Interaction volume radius: 5 \u00c5
Interaction volume height: 10 \u00c5
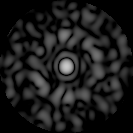
Disorder parameter: 0.8255